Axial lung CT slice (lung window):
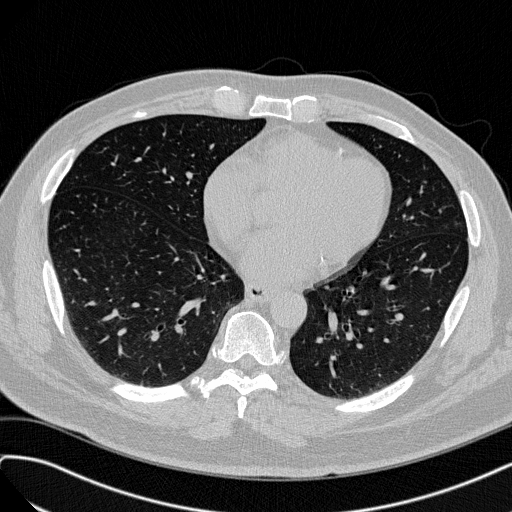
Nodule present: no